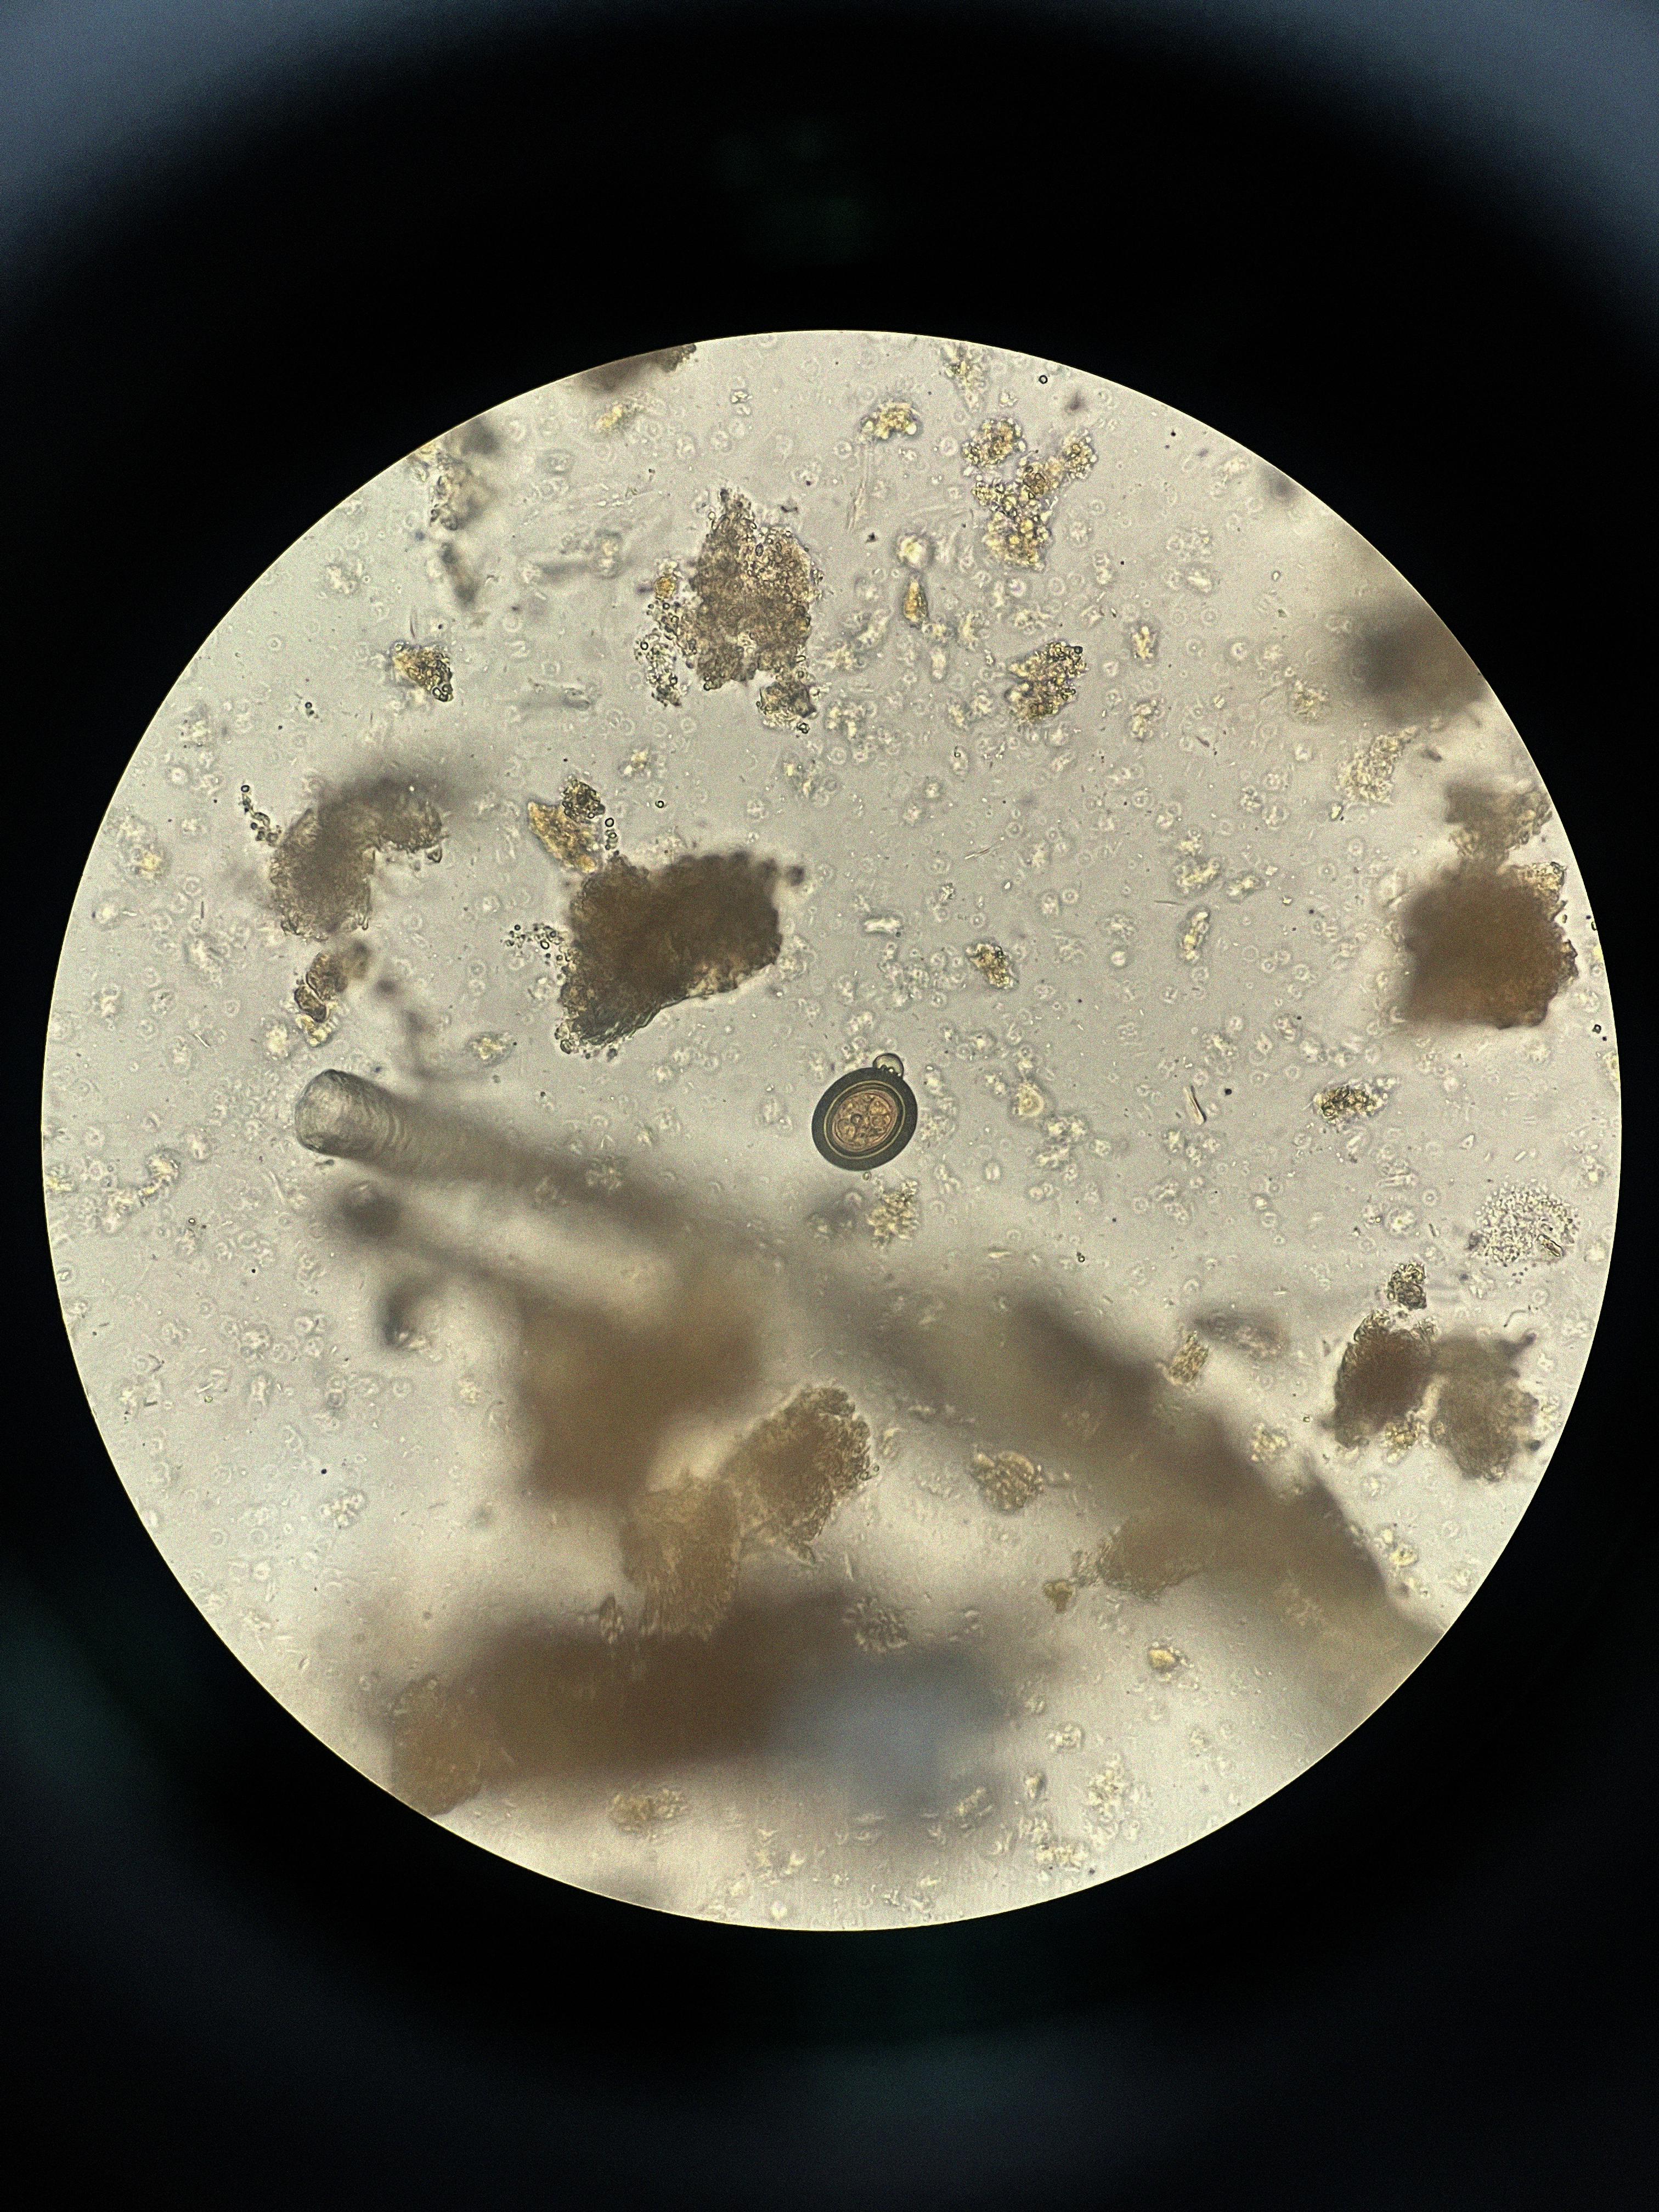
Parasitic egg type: Taenia spp. egg